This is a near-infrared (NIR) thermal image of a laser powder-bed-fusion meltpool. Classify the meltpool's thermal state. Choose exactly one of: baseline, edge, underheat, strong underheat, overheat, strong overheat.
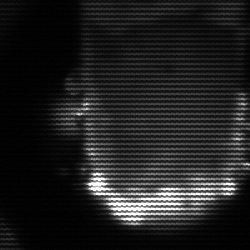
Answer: baseline